Question: Given an Existing plot object is it possible to add a layer an existing layer?
Example, in the graph below, is it possible to add 'geom_boxplot()' to 'P' such that the boxplot appears 'geom_point()'?
'''
## Starting from:
library(ggplot2)
P <- ggplot(data=dat, aes(x=id, y=val)) + geom_point()
## This adds boxplot, but obscures some of the points
P + geom_boxplot()
'''
### Expected Output:
'''
# Which is essentially
ggplot(data=dat, aes(x=id, y=val)) + geom_boxplot() + geom_point()
## However, this involves re-coding all of P (after the point insertion of the new layer).
## which is what I am hoping to avoid.
'''

---
If there are multiple layers in the existing plot, is it possible to indicate where specifically to insert the new layer (with respect to the existing layers)?
---
### SAMPLE DATA
'''
set.seed(1)
N <- 100
id <- c("A", "B")
dat <- data.frame(id=sample(id, N, TRUE), val=rnorm(N))
'''
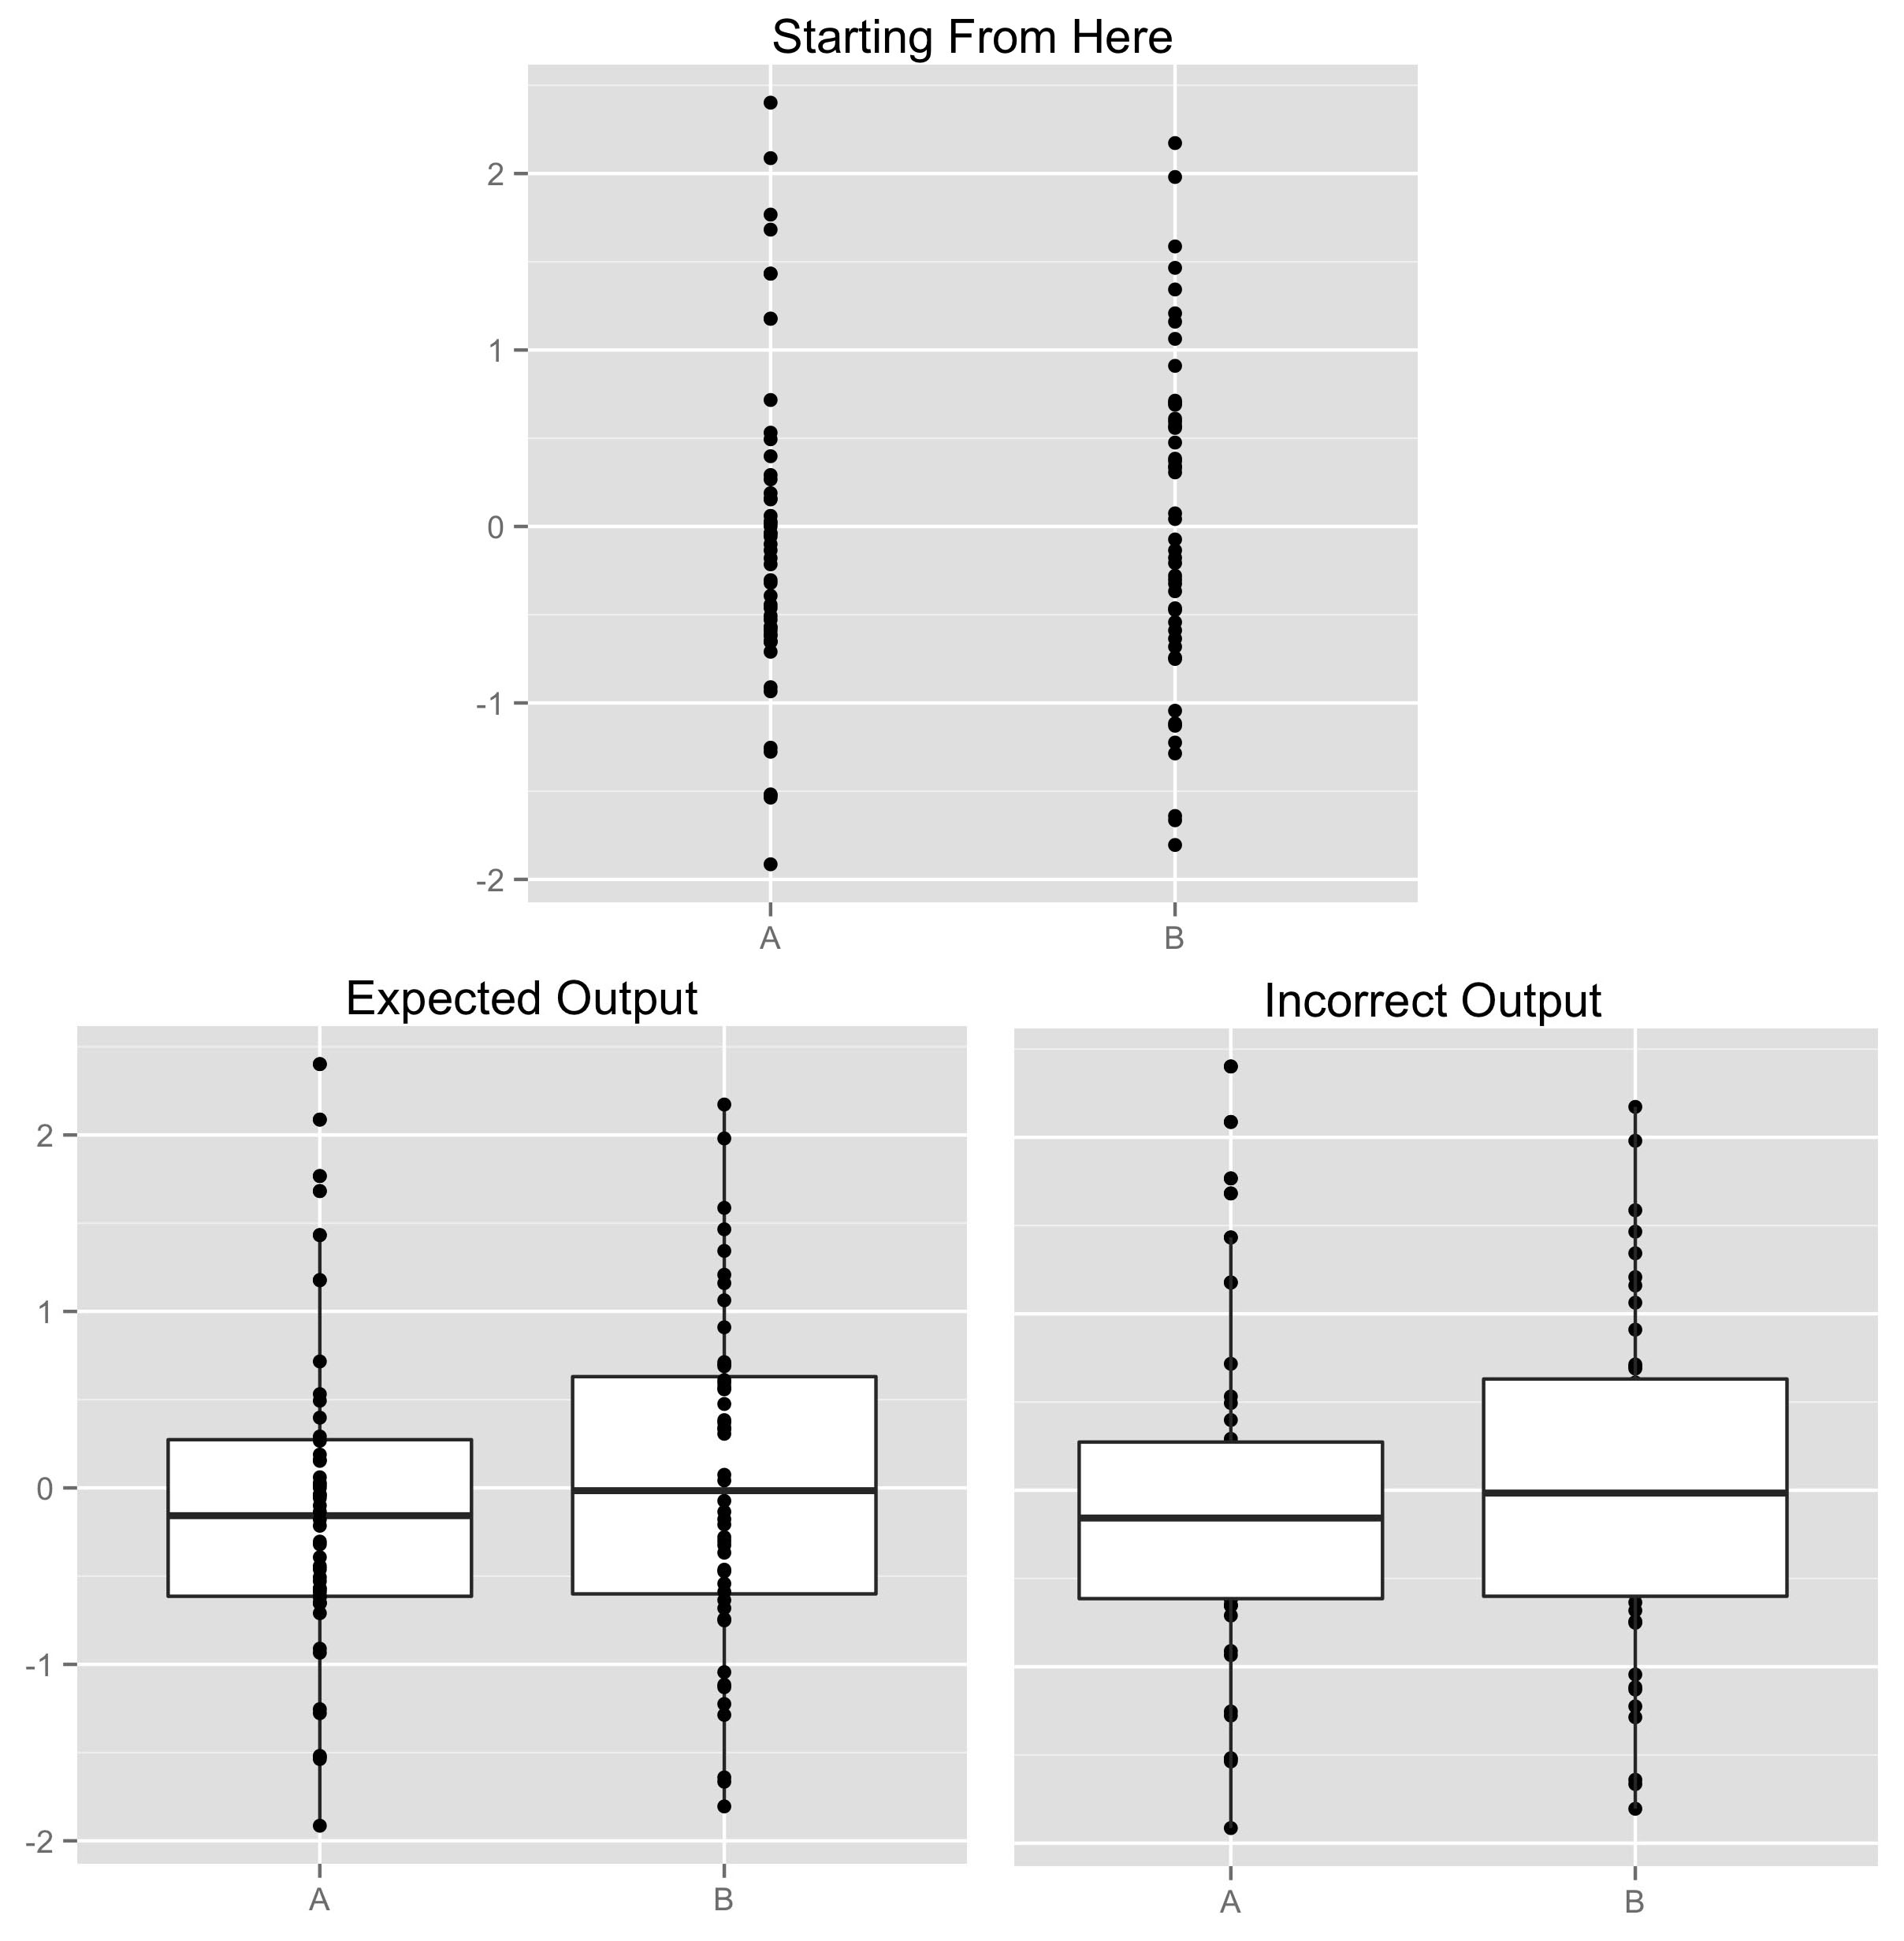
Answer: Thanks @baptiste for pointing me in the right direction. To insert a layer underneath all other layers, just modify the 'layers' element of the plot object.
'''
## For example:
P$layers <- c(geom_boxplot(), P$layers)
'''
---
## Answer to the Bonus Question:
This handy little function inserts a layer at a designated z-level:
'''
insertLayer <- function(P, after=0, ...) {
# P : Plot object
# after : Position where to insert new layers, relative to existing layers
# ... : additional layers, separated by commas (,) instead of plus sign (+)
if (after < 0)
after <- after + length(P$layers)
if (!length(P$layers))
P$layers <- list(...)
else
P$layers <- append(P$layers, list(...), after)
return(P)
}
'''